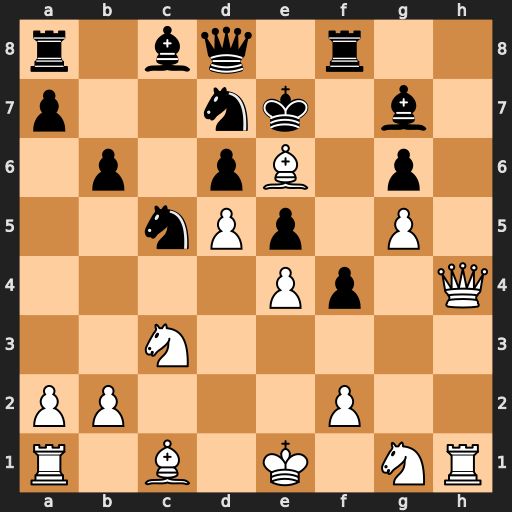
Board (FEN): r1bq1r2/p2nk1b1/1p1pB1p1/2nPp1P1/4Pp1Q/2N5/PP3P2/R1B1K1NR
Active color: w
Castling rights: KQ
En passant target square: -
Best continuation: Qh7 Rf7 Qxg6